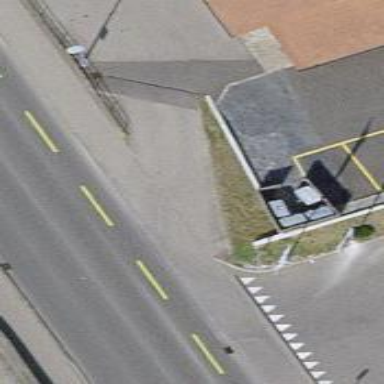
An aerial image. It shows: Unmarked crossing on the road.